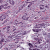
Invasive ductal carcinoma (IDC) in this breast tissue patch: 1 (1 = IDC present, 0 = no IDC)